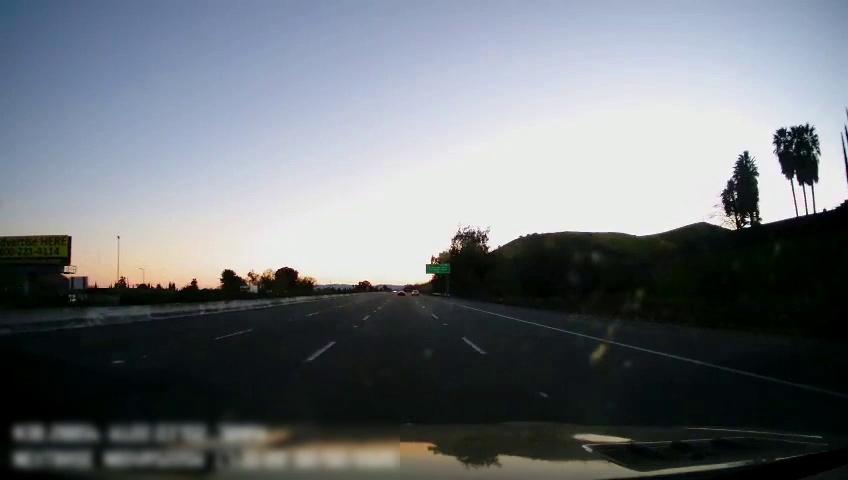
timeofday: Day
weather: Sunny
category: Drivable Space
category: Vehicles | Truck
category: Lanes | Current Lane
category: Lanes | Current Lane
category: Lanes | Alternate Lane
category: Lanes | Alternate Lane
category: Traffic | Signs